Question: I want to create a new placeholder / area for widgets in Wordpress admin panel.
Please have a look in screenshot i provided below for better understanding.

As you see there are total 3 place holders for widgets. I want to add more custom placeholders like 4th, 5th..
Also I want to add the placeholder in my theme to display widgets.
For example i created new 4th place holder in admin panel. And there are total 2 widgets in that placeholder. And i want to display all of widgets of 4th placeholder in them with its order.
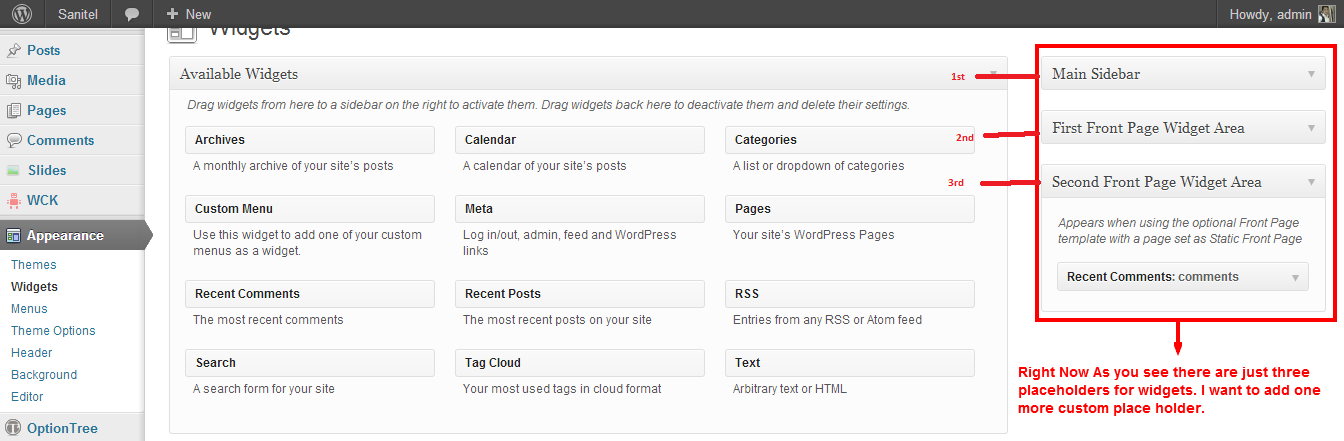
Answer: Widget areas can be added by using the <URL> function:
'''
add_action( 'widgets_init', 'so16750248_register_sidebar' );
function so16750248_register_sidebar(){
register_sidebar( array(
'name' => __( 'Another Sidebar' ),
'id' => 'another-sidebar',
'description' => __( 'Some widgets here.', 'my_textdomain' ),
'before_title' => '<h1>',
'after_title' => '</h1>'
) );
}
'''
To call the widget area in a template, use <URL>:
'''
dynamic_sidebar( 'another-sidebar' );
'''